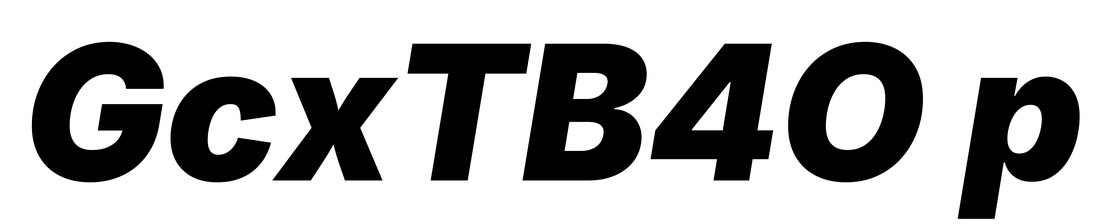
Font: Inter-Italic_Black_Italic